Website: walmart
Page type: address-validator
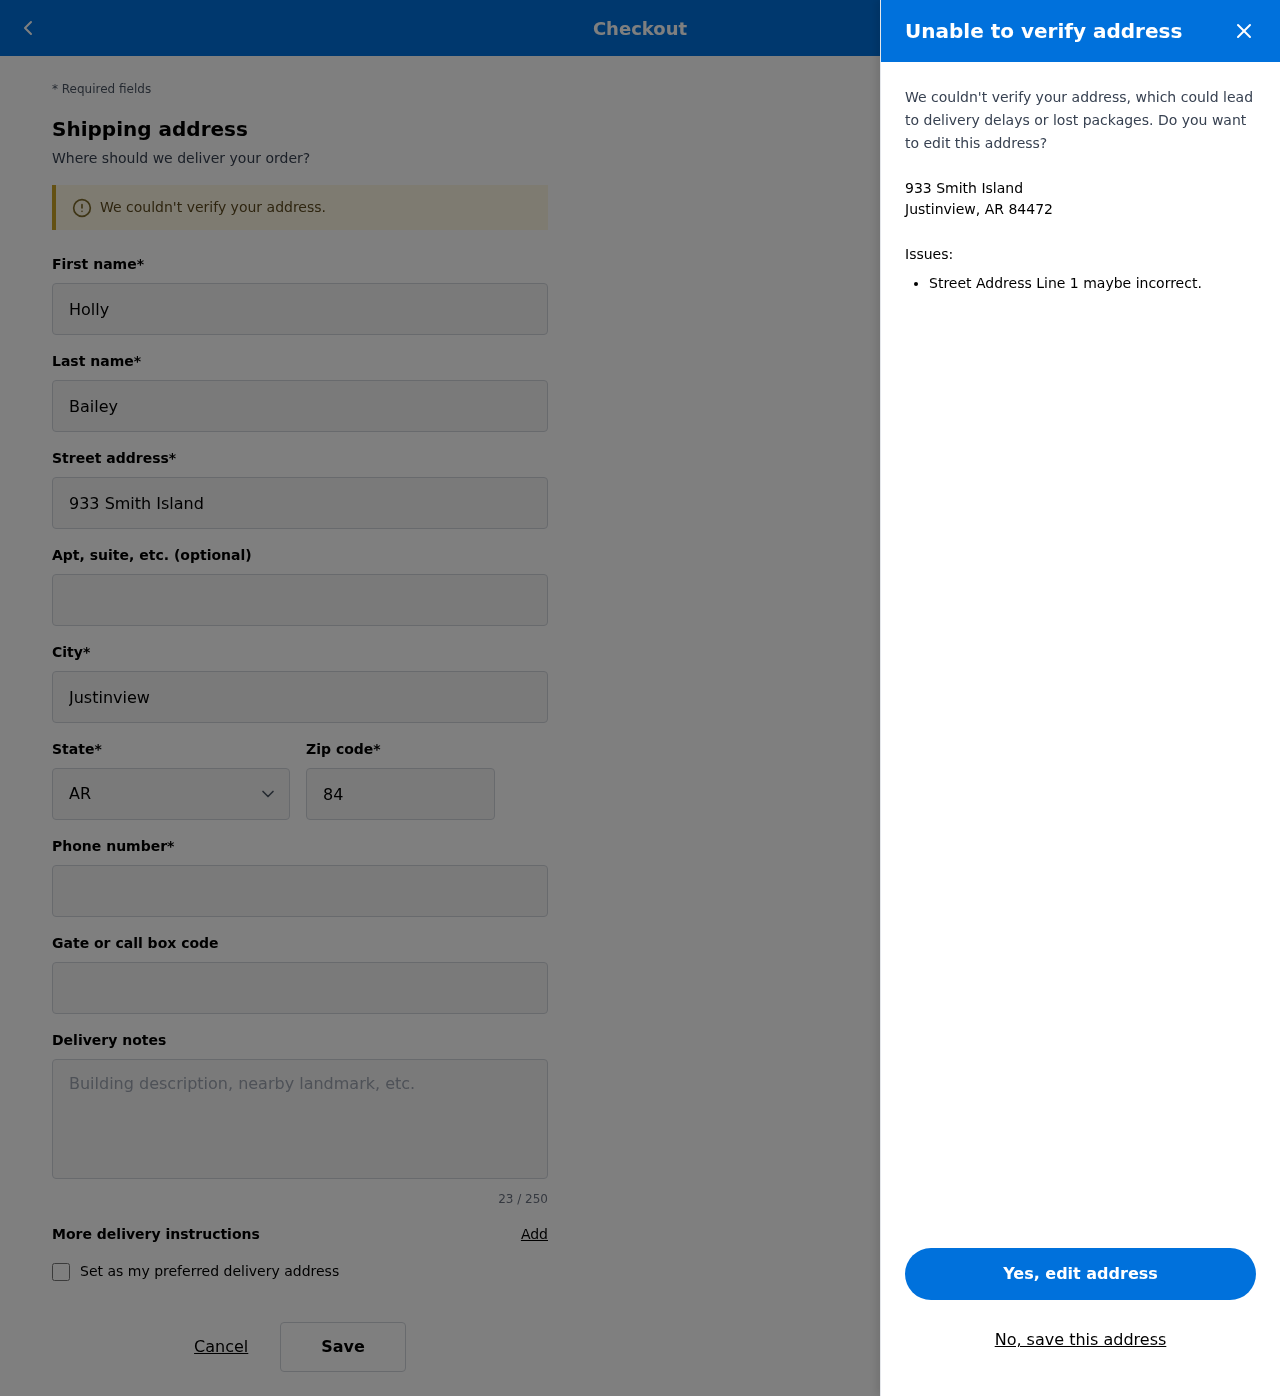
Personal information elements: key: PII_CITY_STATE_ZIP
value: Justinview, AR 84472
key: PII_DELIVERY_INSTRUCTIONS
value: Place in package locker
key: PII_STATE_ABBR
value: AR
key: PII_STREET
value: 933 Smith Island
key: PII_FIRSTNAME
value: Holly
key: PII_LASTNAME
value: Bailey
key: PII_CITY
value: Justinview
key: PII_POSTCODE
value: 84472
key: PII_PHONE
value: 6268027714
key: PII_SECURITY_CODE
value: FW56